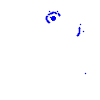
Particle: electron